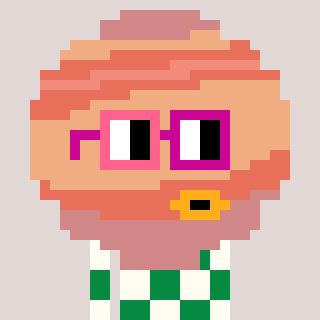
a pixel art character with square pink and red glasses, a jupiter-shaped head and a grayscale-colored body on a warm background